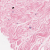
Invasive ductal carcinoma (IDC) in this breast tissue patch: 0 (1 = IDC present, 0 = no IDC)